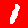
Digit: 1